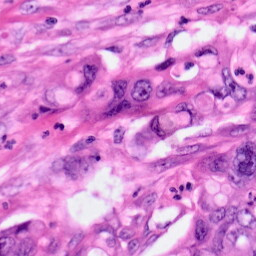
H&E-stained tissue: Pancreatic